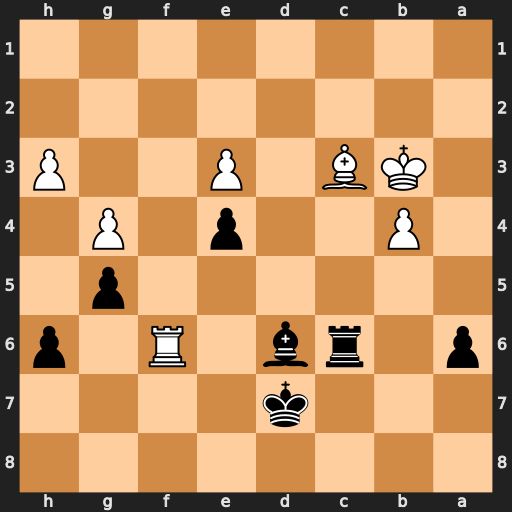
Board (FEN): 8/3k4/p1rb1R1p/6p1/1P2p1P1/1KB1P2P/8/8
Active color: b
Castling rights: -
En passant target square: -
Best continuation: Rxc3+ Kxc3 Be5+ Kc4 Bxf6